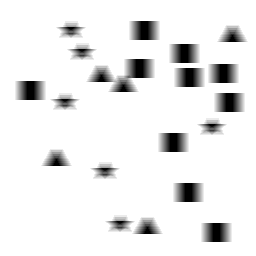
Squares: 10
Triangles: 5
Stars: 6
Total shapes: 21